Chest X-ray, AP view. Patient: 38 years old, sex F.
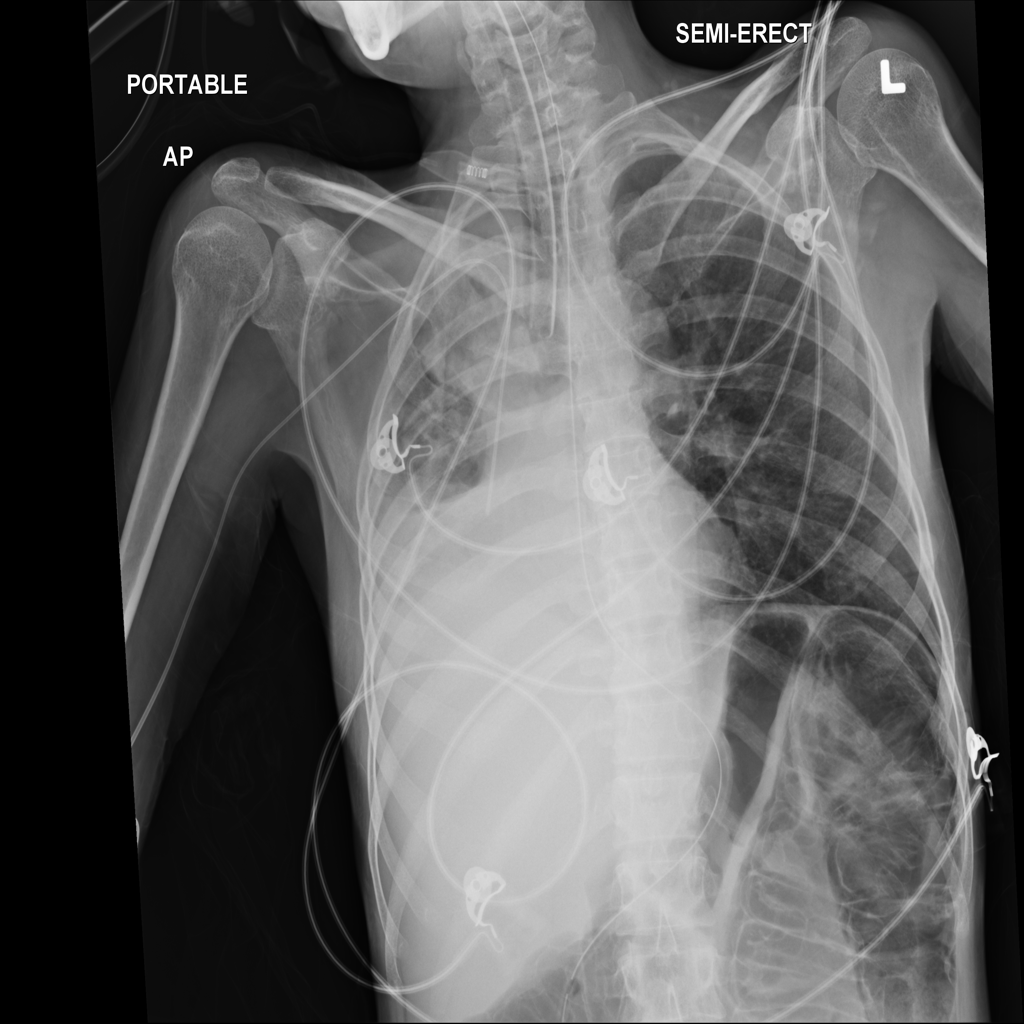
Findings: Atelectasis